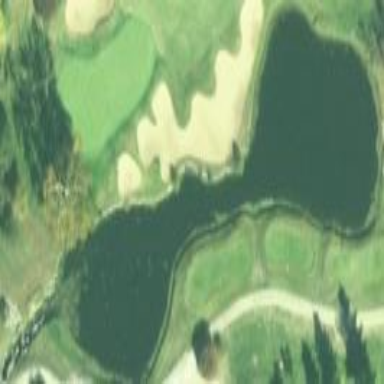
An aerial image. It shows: Water hazard on golf course.